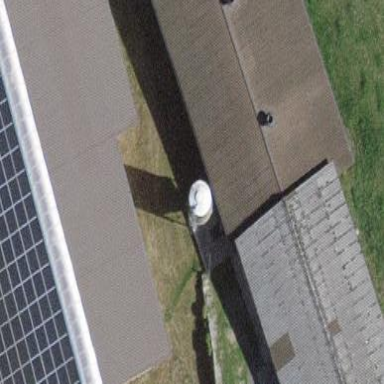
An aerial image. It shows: Sty building.